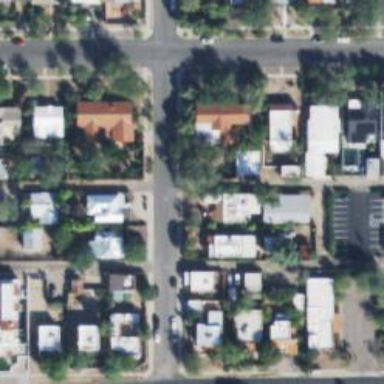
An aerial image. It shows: Alleyway designated as service road.